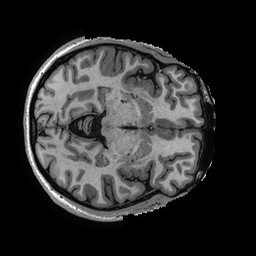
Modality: T1w
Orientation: axial
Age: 36
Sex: female
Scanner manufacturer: ge
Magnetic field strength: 3 T
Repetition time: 0.006952 s
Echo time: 0.00292 s